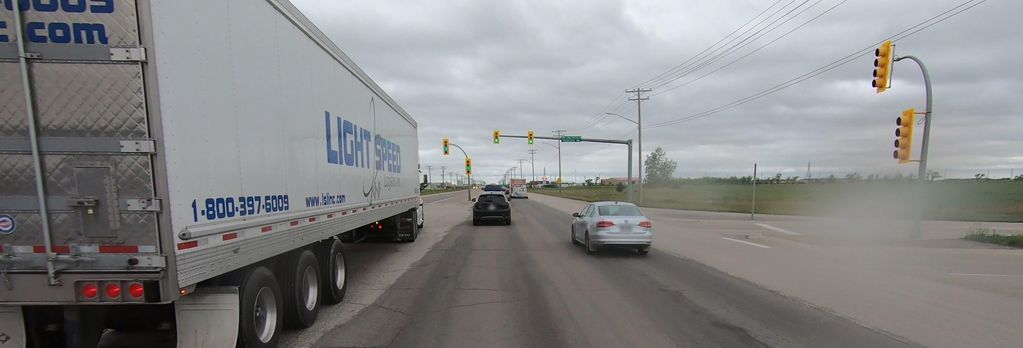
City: winnipeg